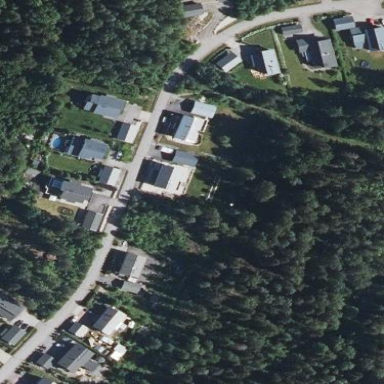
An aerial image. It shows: Residential area.